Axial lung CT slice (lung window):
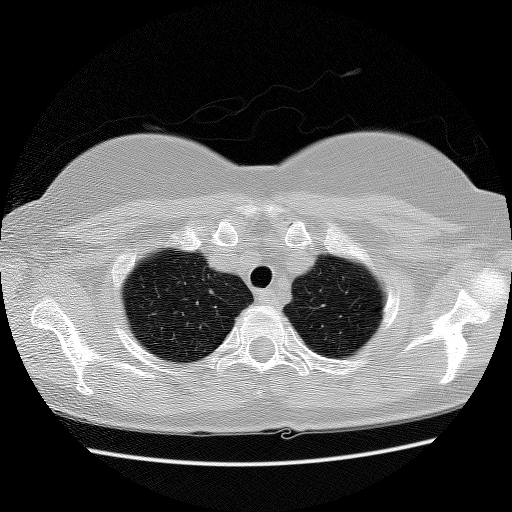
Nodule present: no